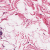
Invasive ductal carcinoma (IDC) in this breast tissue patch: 0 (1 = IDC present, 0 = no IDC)